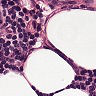
Metastatic tissue present: no